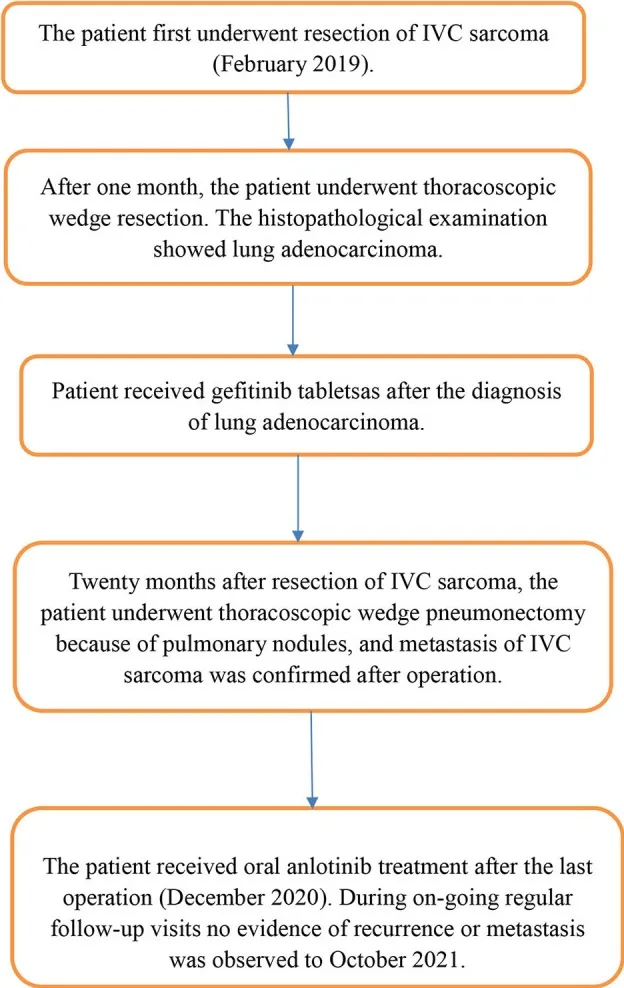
Historical and current information from this case organized as a timeline.
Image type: chart (chart)